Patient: sex M, age 24
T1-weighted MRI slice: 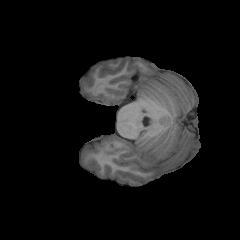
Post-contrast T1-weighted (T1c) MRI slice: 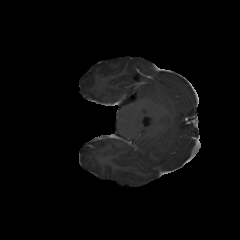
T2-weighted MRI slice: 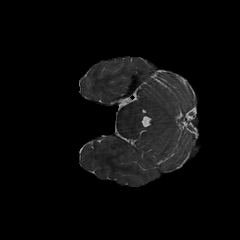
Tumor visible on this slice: no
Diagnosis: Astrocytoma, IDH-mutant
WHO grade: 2